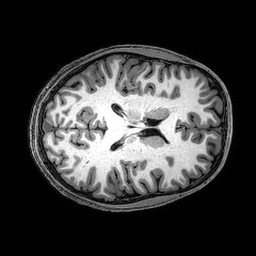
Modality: T1w
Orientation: axial
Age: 22
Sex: male
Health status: healthy
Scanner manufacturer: philips
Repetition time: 0.008378 s
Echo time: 0.00386 s